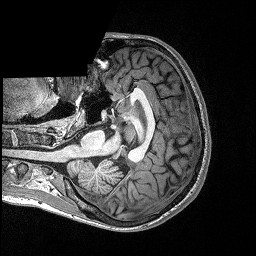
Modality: T1w
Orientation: axial
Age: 23
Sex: male
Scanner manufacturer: siemens
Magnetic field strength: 3 T
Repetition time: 2.4 s
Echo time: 0.03 s